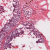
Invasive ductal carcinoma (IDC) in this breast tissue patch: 0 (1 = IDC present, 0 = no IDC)